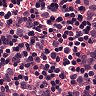
Metastatic tissue present: yes